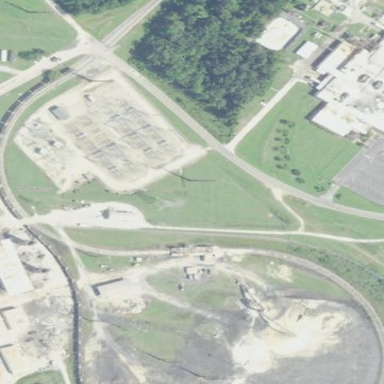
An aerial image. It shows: Rail spur service.